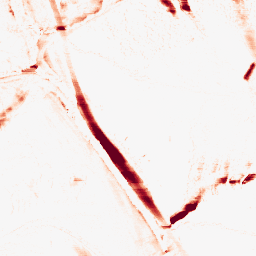
Category: morphological
Decomposition family: morphological_ellipse
Decomposition parameters: operation: opening
width: 5
height: 20
Upsampling method: quintic
Upsampling parameters: scale: 4
Upsampling scale: 4